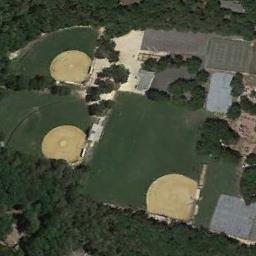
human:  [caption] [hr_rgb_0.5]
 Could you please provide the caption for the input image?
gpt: Three baseball diamonds are surrounded by many trees .

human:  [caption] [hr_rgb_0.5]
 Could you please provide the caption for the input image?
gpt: There is a white house on the edge of the baseball field .

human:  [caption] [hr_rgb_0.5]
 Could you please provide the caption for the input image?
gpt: Three baseball diamonds of different sizes in the forest .

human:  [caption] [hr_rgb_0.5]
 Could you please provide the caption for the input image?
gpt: There are three baseball diamonds in the grass surrounded by the parking lot and the forests .

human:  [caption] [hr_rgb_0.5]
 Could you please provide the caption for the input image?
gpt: Many trees are beside the three baseball diamonds .